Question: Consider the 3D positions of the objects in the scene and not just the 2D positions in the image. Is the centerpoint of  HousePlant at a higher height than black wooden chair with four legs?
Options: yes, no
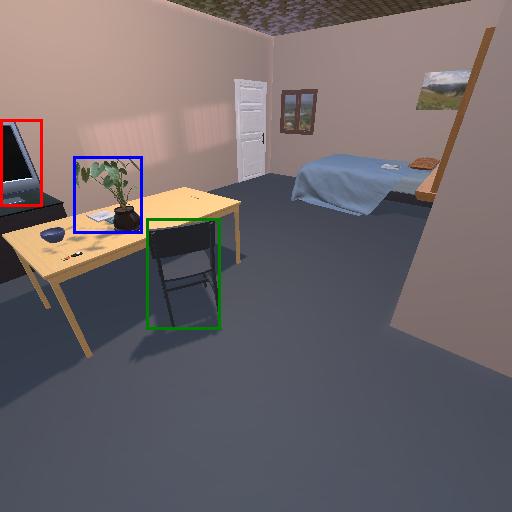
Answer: yes